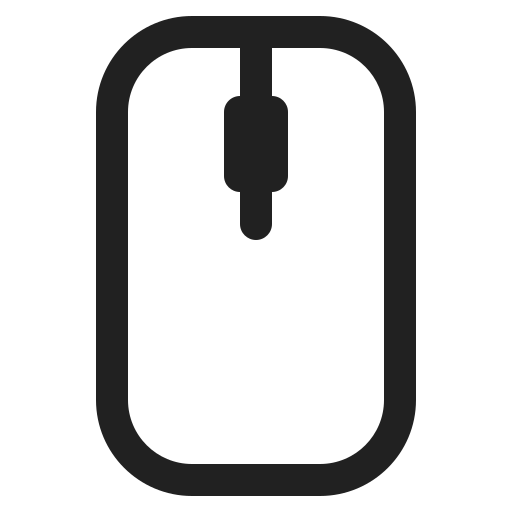
computer mouse high contrast